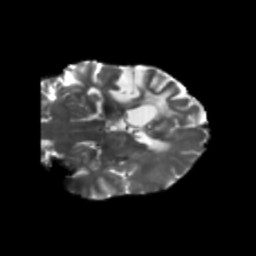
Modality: T2w
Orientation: coronal
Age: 46
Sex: male
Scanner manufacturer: siemens
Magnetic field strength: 3 T
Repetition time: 5.47 s
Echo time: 0.0854 s